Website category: university
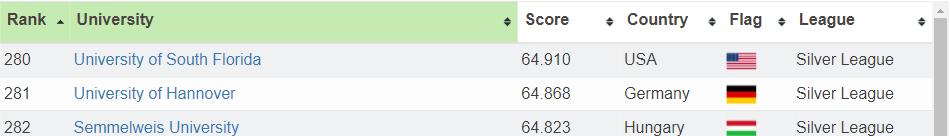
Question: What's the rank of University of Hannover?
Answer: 281

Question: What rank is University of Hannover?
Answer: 281

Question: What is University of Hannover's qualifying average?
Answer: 281

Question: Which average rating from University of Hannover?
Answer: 281

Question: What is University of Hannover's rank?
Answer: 281

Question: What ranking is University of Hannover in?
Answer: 281

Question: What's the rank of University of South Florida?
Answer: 280

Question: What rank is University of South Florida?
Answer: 280

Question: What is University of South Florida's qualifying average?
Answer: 280

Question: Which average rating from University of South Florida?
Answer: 280

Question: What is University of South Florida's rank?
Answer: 280

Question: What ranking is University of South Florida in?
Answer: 280

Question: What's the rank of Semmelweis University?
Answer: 282

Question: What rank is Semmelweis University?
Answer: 282

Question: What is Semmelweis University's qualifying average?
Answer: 282

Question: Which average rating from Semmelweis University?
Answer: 282

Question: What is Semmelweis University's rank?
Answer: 282

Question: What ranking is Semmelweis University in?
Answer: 282

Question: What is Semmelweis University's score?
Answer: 64.823

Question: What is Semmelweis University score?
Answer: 64.823

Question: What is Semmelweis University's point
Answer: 64.823

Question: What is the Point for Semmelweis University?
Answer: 64.823

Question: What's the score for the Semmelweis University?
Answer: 64.823

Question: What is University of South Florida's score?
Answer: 64.910

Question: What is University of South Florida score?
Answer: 64.910

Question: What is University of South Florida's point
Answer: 64.910

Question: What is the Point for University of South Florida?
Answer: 64.910

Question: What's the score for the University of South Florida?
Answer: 64.910

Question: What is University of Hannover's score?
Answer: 64.868

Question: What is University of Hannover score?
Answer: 64.868

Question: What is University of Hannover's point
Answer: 64.868

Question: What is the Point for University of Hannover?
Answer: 64.868

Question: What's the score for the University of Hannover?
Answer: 64.868

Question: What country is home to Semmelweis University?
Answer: Hungary

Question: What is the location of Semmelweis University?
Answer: Hungary

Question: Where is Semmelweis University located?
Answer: Hungary

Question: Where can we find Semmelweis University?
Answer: Hungary

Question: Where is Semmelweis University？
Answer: Hungary

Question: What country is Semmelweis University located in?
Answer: Hungary

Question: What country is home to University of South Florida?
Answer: USA

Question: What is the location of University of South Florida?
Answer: USA

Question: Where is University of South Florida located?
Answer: USA

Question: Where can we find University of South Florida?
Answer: USA

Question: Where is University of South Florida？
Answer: USA

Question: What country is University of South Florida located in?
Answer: USA

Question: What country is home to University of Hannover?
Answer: Germany

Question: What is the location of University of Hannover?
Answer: Germany

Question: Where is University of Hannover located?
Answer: Germany

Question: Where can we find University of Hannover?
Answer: Germany

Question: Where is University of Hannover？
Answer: Germany

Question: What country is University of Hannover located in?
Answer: Germany

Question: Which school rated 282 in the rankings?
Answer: Semmelweis University

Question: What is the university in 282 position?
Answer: Semmelweis University

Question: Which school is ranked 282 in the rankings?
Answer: Semmelweis University

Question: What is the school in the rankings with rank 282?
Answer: Semmelweis University

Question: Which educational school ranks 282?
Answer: Semmelweis University

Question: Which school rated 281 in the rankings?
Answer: University of Hannover

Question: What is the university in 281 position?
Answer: University of Hannover

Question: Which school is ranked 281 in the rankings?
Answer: University of Hannover

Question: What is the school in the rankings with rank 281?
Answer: University of Hannover

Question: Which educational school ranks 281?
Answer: University of Hannover

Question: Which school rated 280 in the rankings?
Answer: University of South Florida

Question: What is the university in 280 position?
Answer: University of South Florida

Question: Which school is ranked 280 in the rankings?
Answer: University of South Florida